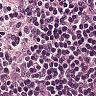
Metastatic tissue present: no